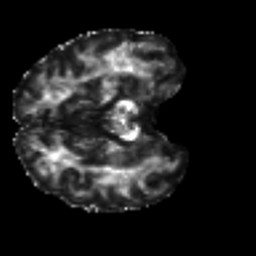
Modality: FA
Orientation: axial
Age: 23
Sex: male
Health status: healthy
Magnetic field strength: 3 T
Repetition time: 8.4 s
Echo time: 0.0926 s